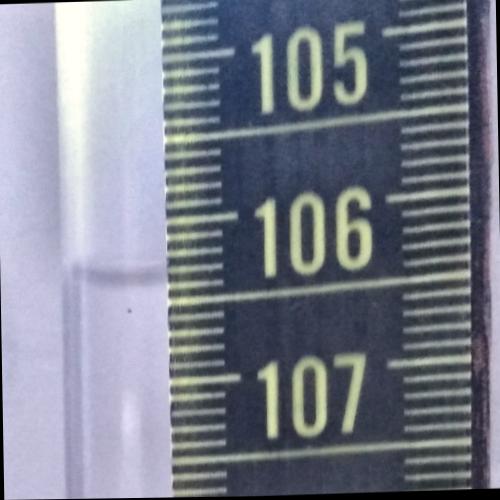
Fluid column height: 106.4 cm